Field crop: maize
Growth stage: 2
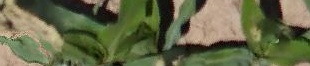
Species: maize